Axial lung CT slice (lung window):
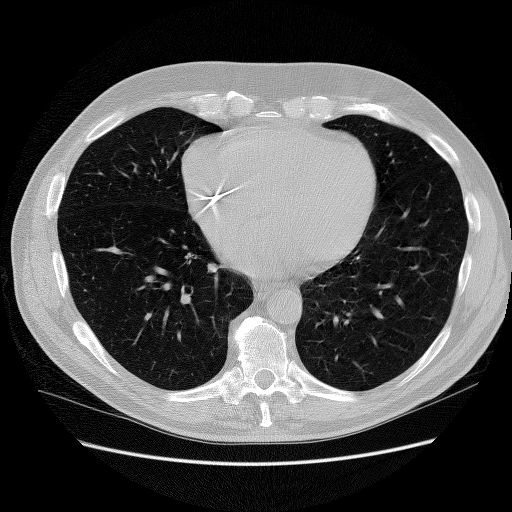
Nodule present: no